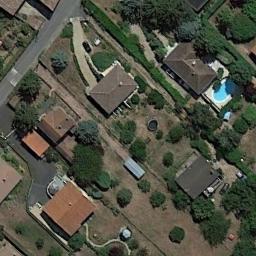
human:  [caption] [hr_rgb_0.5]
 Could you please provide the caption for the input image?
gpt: The medium residential is on the bare land next to the road and trees .

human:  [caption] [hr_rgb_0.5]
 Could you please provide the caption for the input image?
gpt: Medium-sized houses are built on green land .

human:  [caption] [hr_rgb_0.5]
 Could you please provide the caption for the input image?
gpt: There are many buildings of different shapes and sizes in medium residential area .

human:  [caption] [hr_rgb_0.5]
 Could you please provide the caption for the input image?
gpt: The medium residential area has some houses of different sizes and trees and one of the houses has a swimming pool .

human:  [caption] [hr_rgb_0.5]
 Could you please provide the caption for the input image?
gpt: There are some brown buildings and green trees on the medium residential area .